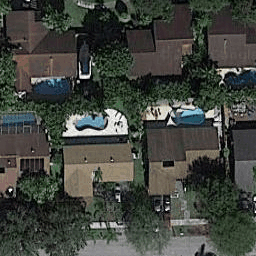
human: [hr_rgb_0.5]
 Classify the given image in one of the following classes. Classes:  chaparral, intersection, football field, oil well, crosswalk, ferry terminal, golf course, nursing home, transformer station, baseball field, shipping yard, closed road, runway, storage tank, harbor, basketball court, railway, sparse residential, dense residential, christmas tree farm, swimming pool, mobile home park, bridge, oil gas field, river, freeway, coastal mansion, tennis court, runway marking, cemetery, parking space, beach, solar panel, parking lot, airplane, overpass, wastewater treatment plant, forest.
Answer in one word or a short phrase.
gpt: dense residential